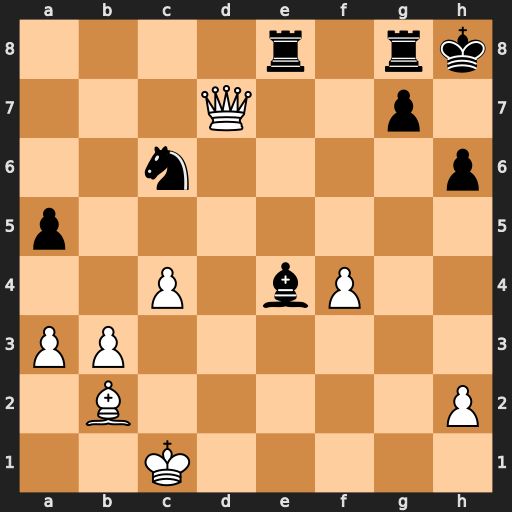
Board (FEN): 4r1rk/3Q2p1/2n4p/p7/2P1bP2/PP6/1B5P/2K5
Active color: w
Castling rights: -
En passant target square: -
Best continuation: Bxg7+ Kh7 Bf8+ Re7 Bxe7